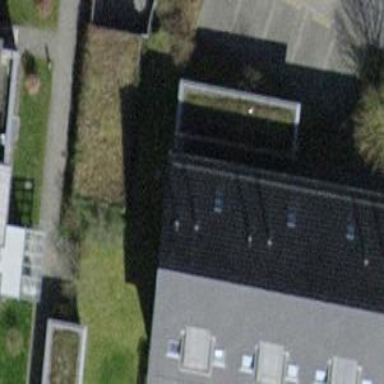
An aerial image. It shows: Building with tile roof.